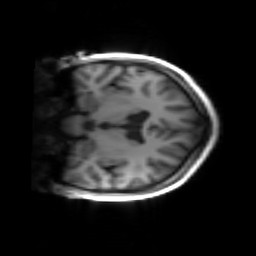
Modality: inplaneT1
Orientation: coronal
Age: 22
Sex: female
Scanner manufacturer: siemens
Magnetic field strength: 3 T
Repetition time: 1.2 s
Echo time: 0.00251 s